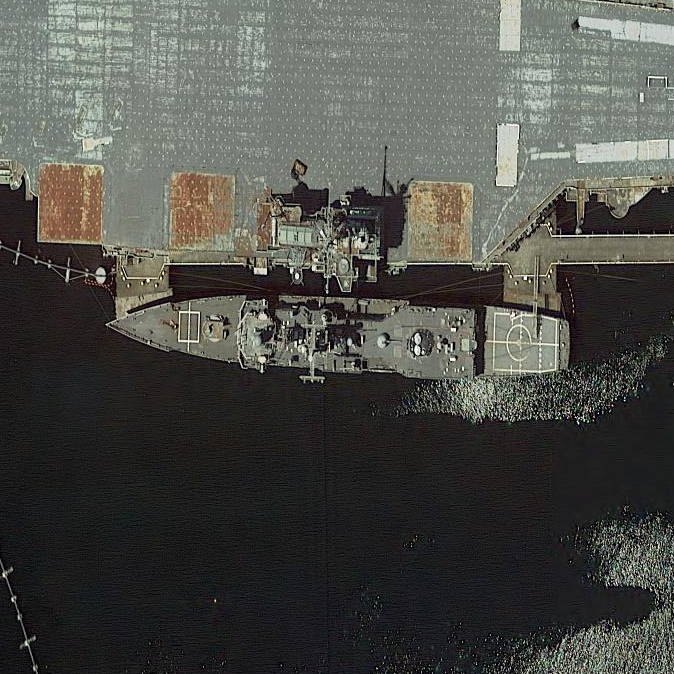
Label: cruiser